Question: I want to write a custom language for access logs in Notepad++.
The Problem is that numbers (here: HTTP status codes) won't be highlighted like real keywords (i.e. GET). Notepad++ only provides a highlight color for numbers in general.
How do I handle numbers like text?
'''
192.23.0.9 - - [10/Sep/2012:13:46:42 +0200] "GET /js/jquery-ui.custom.min.js HTTP/1.1" 200 206731
192.23.0.9 - - [10/Sep/2012:13:46:43 +0200] "GET /js/onmediaquery.min.js HTTP/1.1" <PHONE>
192.23.0.9 - - [10/Sep/2012:13:46:43 +0200] "GET /en/contact HTTP/1.1" 200 12836
192.23.0.9 - - [10/Sep/2012:13:46:44 +0200] "GET /en/imprint HTTP/1.1" 200 17380
192.23.0.9 - - [10/Sep/2012:13:46:46 +0200] "GET /en/nothere HTTP/1.1" <PHONE>
'''
<URL>
I also tried editing and importing a predefined language like this:
<URL>
I thought the custom language should look like this:
'''
<KeywordLists>
[...]
<Keywords name="Words1">404 501</Keywords>
<Keywords name="Words2">301 303</Keywords>
<Keywords name="Words3">200</Keywords>
</KeywordLists>
<Styles>
<WordsStyle name="DEFAULT" styleID="11" fgColor="000000" bgColor="FFFFFF" colorStyle="0" fontName="Courier New" fontStyle="0"/>
[...]
<WordsStyle name="KEYWORD1" styleID="5" fgColor="FF0000" bgColor="FFFFFF" colorStyle="1" fontName="" fontStyle="0"/>
<WordsStyle name="KEYWORD2" styleID="6" fgColor="0000FF" bgColor="FFFFFF" colorStyle="1" fontName="" fontStyle="1"/>
<WordsStyle name="KEYWORD3" styleID="7" fgColor="00FF00" bgColor="FFFFFF" colorStyle="1" fontName="" fontStyle="0"/>
[...]
// This line causes number highlighting. Deletion doesn't work either.
<WordsStyle name="NUMBER" styleID="4" fgColor="0F7F00" bgColor="FFFFFF" fontName="" fontStyle="0"/>
</Styles>
'''
Unfortunately numbers will be colored in the same color.
I'd like to color them like this:

etc.
Any suggestions? How to handle the numbers like keywords?
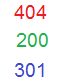
Answer: It isn't possible to highlight as keywords as the built-in lexers (parsers/language definitions) use a numeric as a token meaning that the only way to differentiate between a numeric and your keyword would be to parse the whole numeric block and then compare to the keyword list, in which case it becomes required to also parse the delimiters around the numeric block to ensure that '.200.' doesn't highlight as '200'. This is why your numbers all highlighted as the same color; namely the 'number' color.
While this could be done using a custom lexer using either fixed position tokens or regex matching you'll find the user defined languages (the last I heard) do not have this capability.
As your request is actually a fairly simple, from what I understand, being as general as possible ( as requested in your comment )...
'''
Highlight space delimited numeric values contained in a given set.
<URL>[[:space:]]
'''
We can use the 'Mark' feature of the 'Find' dialog with that regex but then everything is marked the same color like with your failed experiment.
Perhaps what would be simple and suit your needs would be to use a npp pythonscript and the 'Mark Style' settings in the 'Style Configurator' to get the desired result?
something like this crude macro style:
'''
from Npp import *
def found(line, m):
global first
pos = editor.positionFromLine(line)
if first:
editor.setSelection(pos + m.end(), pos + m.start())
first = False
else:
editor.addSelection(pos + m.end(), pos + m.start())
editor.setMultipleSelection(True)
lines = editor.getUserLineSelection()
# Use space padded search since MARKALLEXT2 will act just
# like the internal lexer if only the numeric is selected
# when it is called.
first = True
editor.pysearch( " 200 ", found, 0, lines[0], lines[1])
notepad.menuCommand(MENUCOMMAND.SEARCH_MARKALLEXT1)
first = True
editor.pysearch( " 301 ", found, 0, lines[0], lines[1])
notepad.menuCommand(MENUCOMMAND.SEARCH_MARKALLEXT2)
first = True
editor.pysearch( " 404 ", found, 0, lines[0], lines[1])
notepad.menuCommand(MENUCOMMAND.SEARCH_MARKALLEXT3)
'''
Which, to use, just use the plugin manager to install 'Python Script', go to the plugin menu and select 'New Script' then paste, save, select the tab for the doc you want to parse, and execute the script (once again from the plugin menu).
Obviously you could use all 5 Mark styles for different terms, you could assign to a shortcut, and you could get more into the 'scripting' -vs- 'macro' style of nppPython and make a full blown script to parse whatever you want... shoot having a script trigger whenever you select a particular lexer style is doable too.